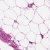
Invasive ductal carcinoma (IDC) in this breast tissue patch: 0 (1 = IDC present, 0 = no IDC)